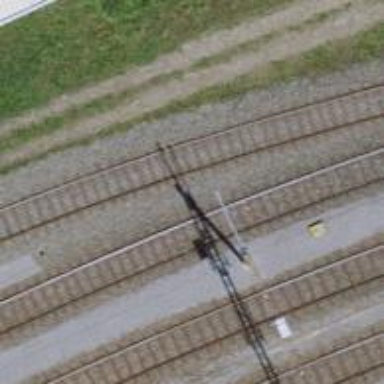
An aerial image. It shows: Railway yard in service.